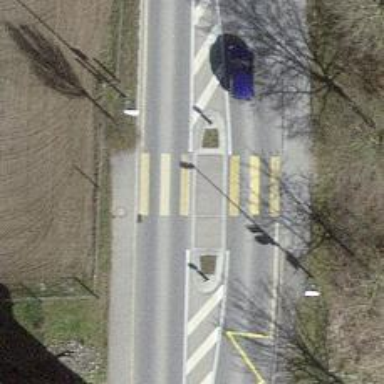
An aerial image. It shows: Uncontrolled zebra crossing with zebra markings.